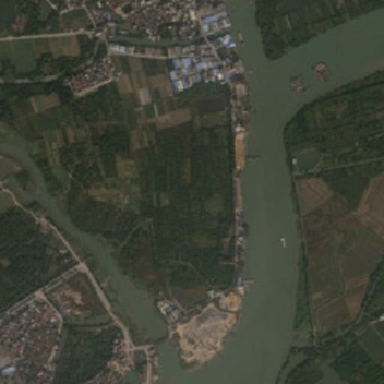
Many green plants and two urban areas are on branches of the green river .